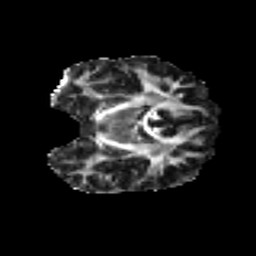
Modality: FA
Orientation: coronal
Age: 36
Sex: female
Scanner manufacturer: ge
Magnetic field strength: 3 T
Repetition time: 7.8 s
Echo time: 0.0606 s